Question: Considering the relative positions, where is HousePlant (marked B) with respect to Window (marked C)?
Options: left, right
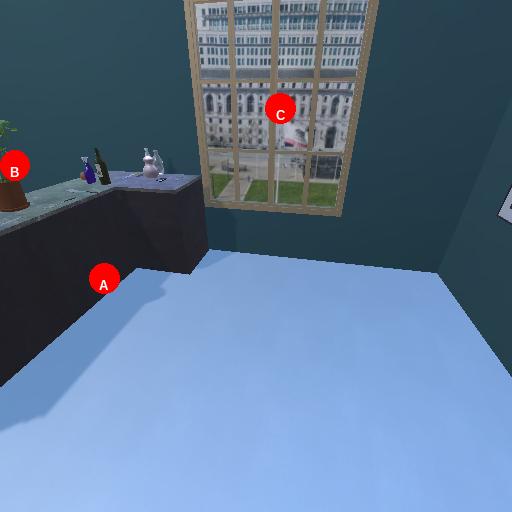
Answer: left